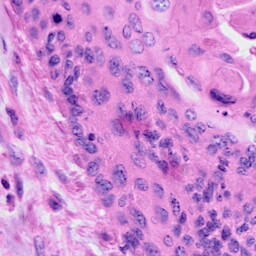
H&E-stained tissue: Cervix